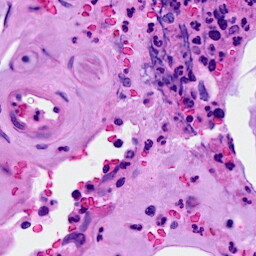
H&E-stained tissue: Breast